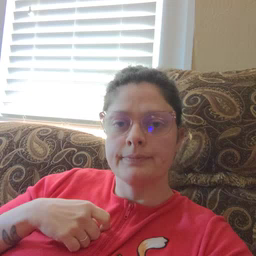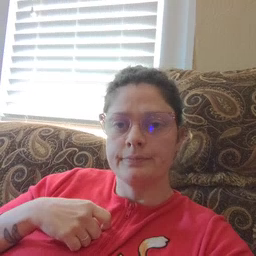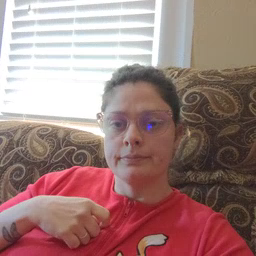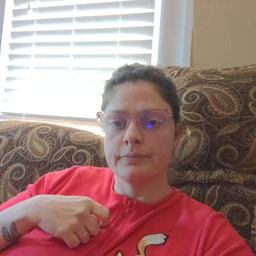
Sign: closet